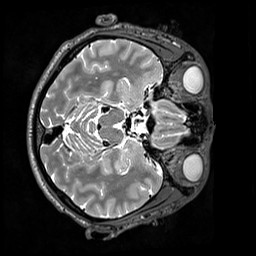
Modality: T2w
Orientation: axial
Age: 36
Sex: male
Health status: healthy
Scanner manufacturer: siemens
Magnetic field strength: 3 T
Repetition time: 3.2 s
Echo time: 0.568 s